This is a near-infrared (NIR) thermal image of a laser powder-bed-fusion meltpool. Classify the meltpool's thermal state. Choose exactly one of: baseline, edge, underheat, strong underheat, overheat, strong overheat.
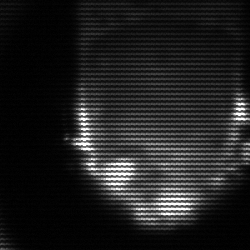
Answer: baseline